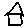
Label: house